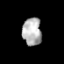
Tissue: prostate
Cell type: T cells
Senescence score: 0.2993
Nuclear area (px): 517
Mean DAPI intensity: 179.135